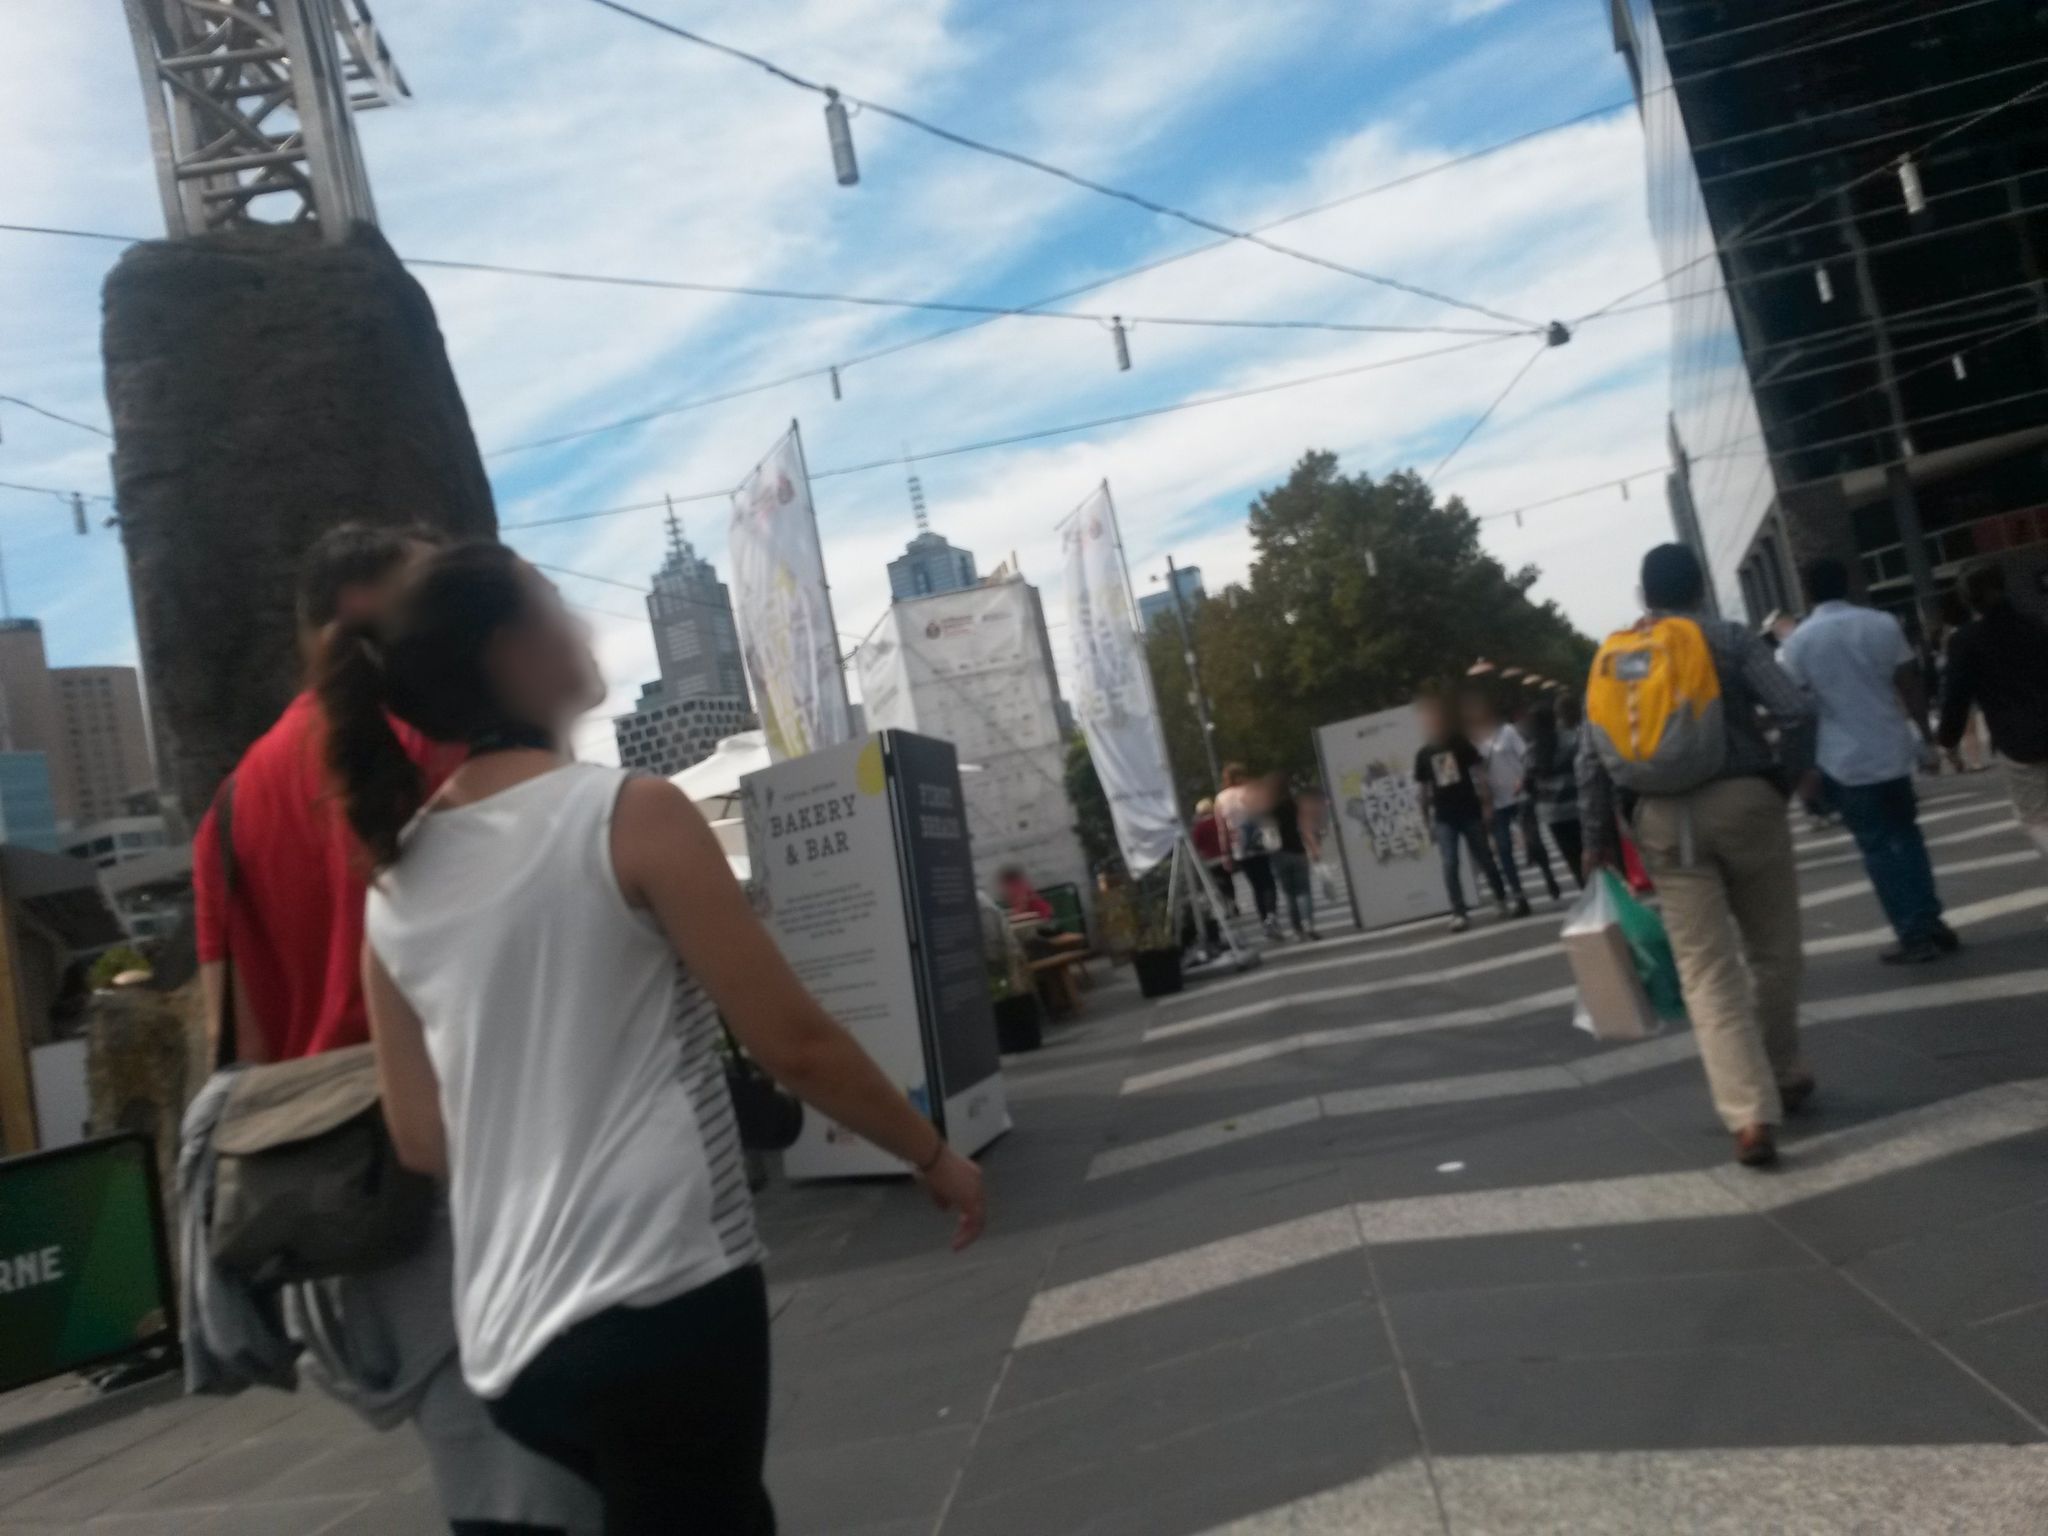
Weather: clear
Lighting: day
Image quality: good
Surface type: walking surface
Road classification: unclassified, service
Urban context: urban centre
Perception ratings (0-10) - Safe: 3.54, Lively: 4.21, Beautiful: 8.6, Boring: 1.41, Depressing: 8.89, Wealthy: 6.83